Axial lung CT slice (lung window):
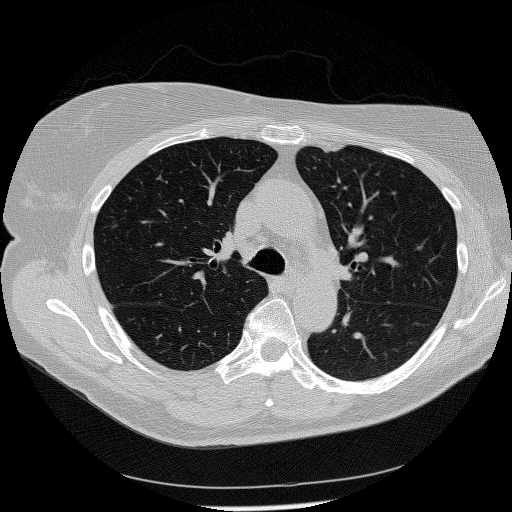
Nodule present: no